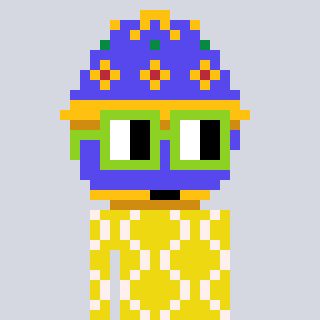
a pixel art character with square light green glasses, a faberge-shaped head and a yellow-colored body on a cool background